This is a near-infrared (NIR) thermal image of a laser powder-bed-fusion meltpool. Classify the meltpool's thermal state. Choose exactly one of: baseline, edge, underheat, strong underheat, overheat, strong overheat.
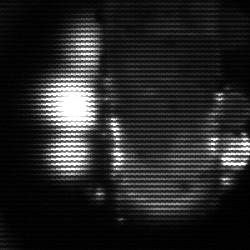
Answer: strong underheat